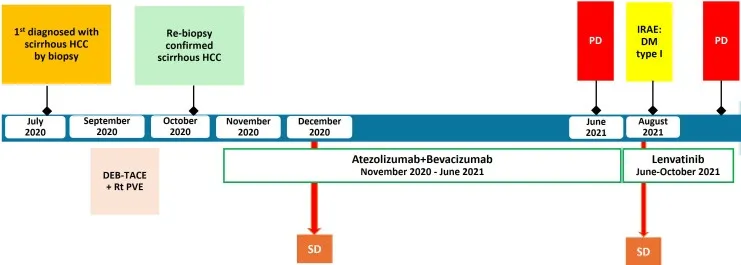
Timeline of the patient's clinical course with key events, complications, and treatment changes. HCC, hepatocellular carcinoma; irAE, immune-related adverse event; DEB-TACE, drug-eluting bead transarterial chemoembolization; Rt PVE, right portal vein embolization; PD, progression of disease; SD, stable disease; DM, diabetes mellitus.
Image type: chart (chart)